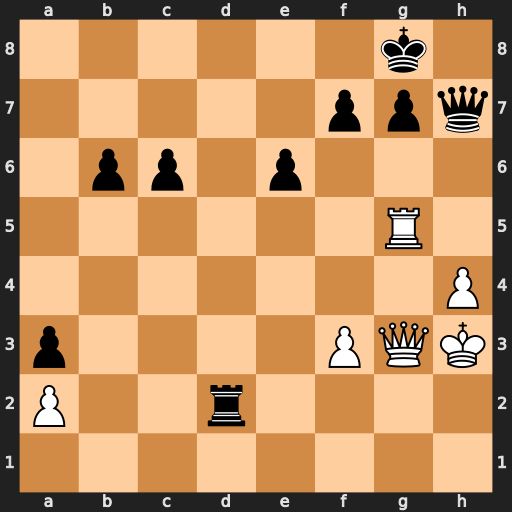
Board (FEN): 6k1/5ppq/1pp1p3/6R1/7P/p4PQK/P2r4/8
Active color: w
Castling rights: -
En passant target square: -
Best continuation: Qb8+ Rd8 Qxd8#